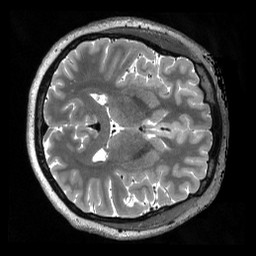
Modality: T2w
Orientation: axial
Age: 23
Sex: female
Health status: healthy
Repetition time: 3.2 s
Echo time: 0.563 s